Field crop: maize
Growth stage: 2
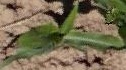
Species: maize